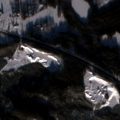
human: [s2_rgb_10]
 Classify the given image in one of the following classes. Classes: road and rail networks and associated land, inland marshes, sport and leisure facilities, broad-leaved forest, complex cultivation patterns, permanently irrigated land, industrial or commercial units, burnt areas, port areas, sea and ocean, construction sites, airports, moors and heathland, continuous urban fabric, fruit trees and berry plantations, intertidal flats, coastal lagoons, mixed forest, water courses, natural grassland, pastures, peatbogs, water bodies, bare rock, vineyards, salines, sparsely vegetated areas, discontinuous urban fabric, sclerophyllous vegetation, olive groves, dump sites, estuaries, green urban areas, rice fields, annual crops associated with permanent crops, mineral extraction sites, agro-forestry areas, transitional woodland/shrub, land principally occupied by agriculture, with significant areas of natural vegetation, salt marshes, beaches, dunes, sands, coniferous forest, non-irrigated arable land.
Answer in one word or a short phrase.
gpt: discontinuous urban fabric, non-irrigated arable land, coniferous forest, transitional woodland/shrub